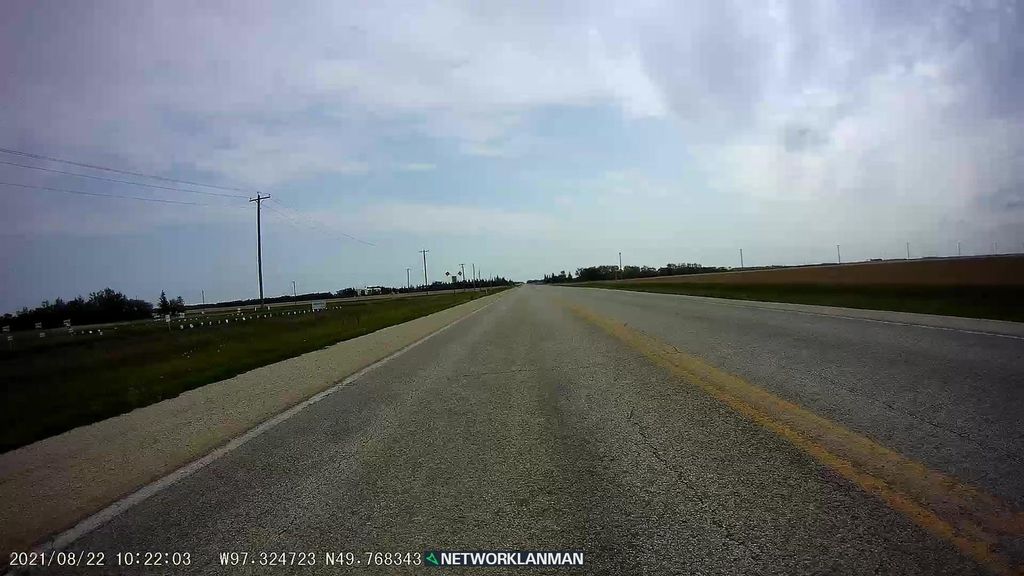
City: winnipeg